Question: Technology is winforms, using c#, database is SQlite.
I'm taking values from the DB, transfering them into lists, and subsequently populating a listview with those lists.
I have two columns for dates. One has values with the format of Year and month (YYYY-MM) and the other is Year and Week (YYYY-WW).
But in the listview these values show up with slashes in between them, i.e January 2001 is written as 1/1/2001 12:00 am. The 31st week in 2002 is written as 3/1/2002 12:00 am.
I don't want the TIME or slashes in the output.
(First 2 lists are the output in listview, with the errors i mentioned above. The second 2 columns are how the data is supposed to look).

: I use the DateTime datatype to store the values from these columns. Is there any datatype which will just output these values in year-month and year week format, instead of displaying slashes and time. If I try using int, the these columns don't even get read so can't use that.
(Just focus on the yyyymm part)
'''
string sql6 = "select YYMM, TotalTrans from t2 where cast(TotalTrans as int) < 1000";
SQLiteCommand command3 = new SQLiteCommand(sql6, sqlite_conn);
SQLiteDataReader reader3 = command3.ExecuteReader();
while (reader3.Read())
{
int TotalTrans;
DateTime yyyymm; //Right here:
if (DateTime.TryParse(reader3["YYMM"].ToString(), out yyyymm) && int.TryParse(reader3["TotalTrans"].ToString(), out TotalTrans))
{
YYMM.Add(yyyymm);
TotalTransIrregularities.Add(TotalTrans);
}
}
'''
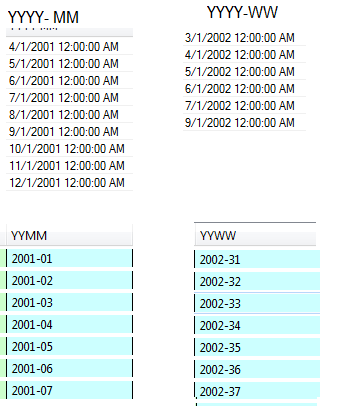
Answer: For your 'YYMM' column, you can use a 'DateTime' like you are. When you output it as a string, you should use the 'yyyy-MM' format.
Your 'YYWW' column is more complicated, because 'DateTime' doesn't support parsing weeks. I'd recommend that you create your own type, and display it in the <URL> way of, e.g. '2002-W31'. That type might look like this:
'''
public struct YearWeek
{
private static readonly Regex parseRegex =
new Regex(@"^(?<year>\d{4})-W?(?<week>\d{2})$");
public int Year { get; private set; }
public int Week { get; private set; }
public YearWeek(int year, int week) : this()
{
this.Year = year;
this.Week = week;
}
public static bool TryParse(string s, out YearWeek result)
{
var match = parseRegex.Match(s);
if (match.Success)
{
result = new YearWeek(int.Parse(match.Groups["year"].Value),
int.Parse(match.Groups["week"].Value));
return true;
}
else
{
result = default(YearWeek);
return false;
}
}
public static YearWeek Parse(string s)
{
YearWeek result;
if (TryParse(s, out result))
return result;
else
throw new ArgumentException("s");
}
public override string ToString()
{
return string.Format("{0:0000}-W{1:00}", Year, Week);
}
}
'''